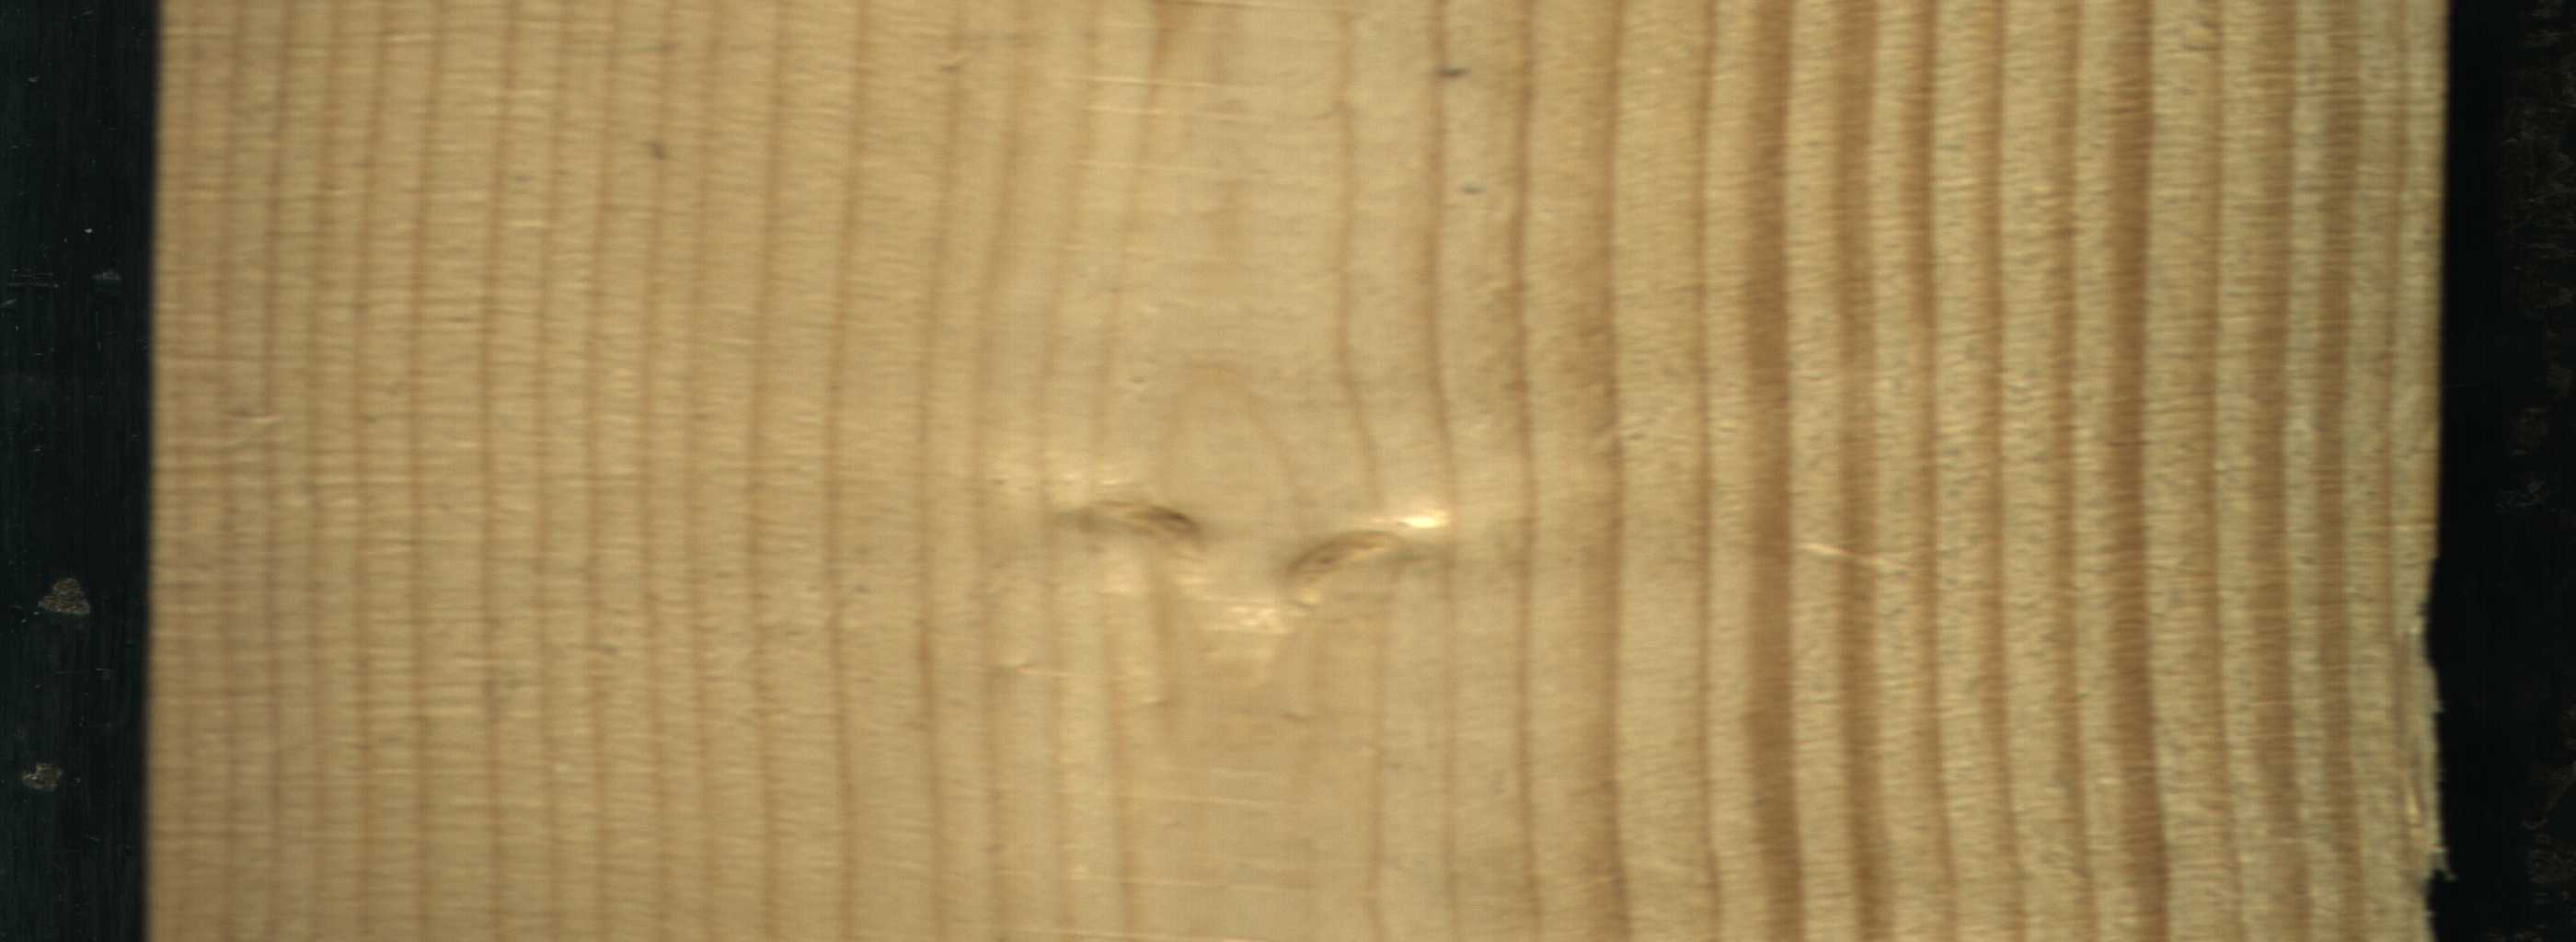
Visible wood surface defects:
Live_Knot
Live_Knot